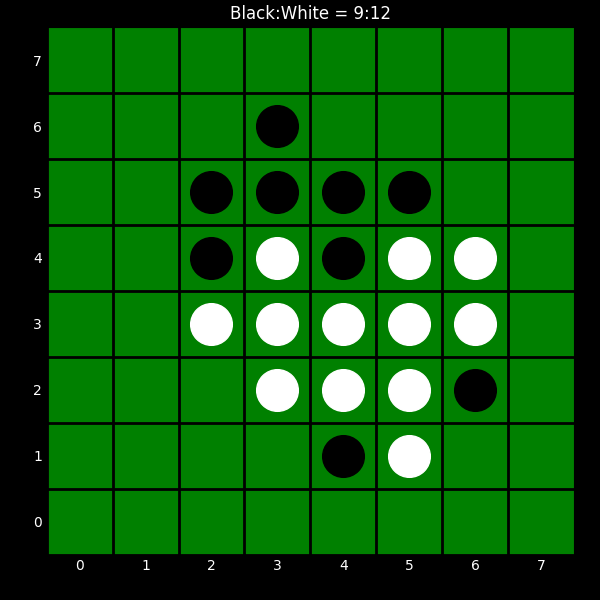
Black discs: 9
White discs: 12